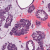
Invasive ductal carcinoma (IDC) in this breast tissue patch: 1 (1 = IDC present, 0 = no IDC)